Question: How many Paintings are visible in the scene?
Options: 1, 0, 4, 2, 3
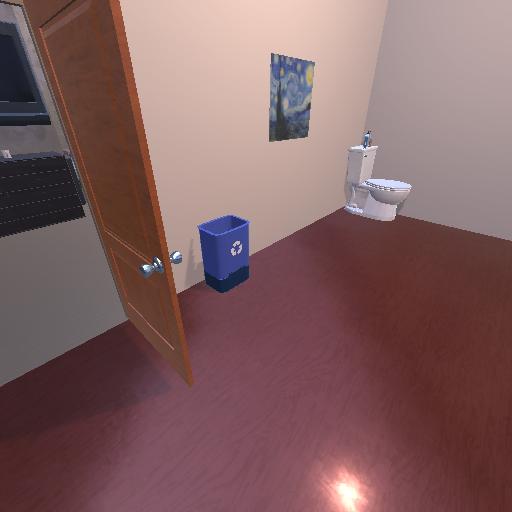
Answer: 1